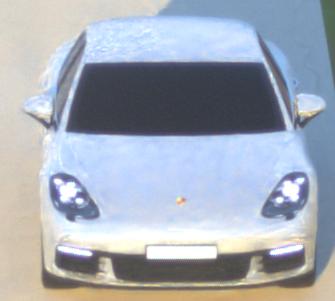
Make: Porsche
Model: Panamera
Detailed model: Panamera (971)
Model produced from: 2016/11
Model produced until: 2018/08
Doors: 5
Color: white
Road condition: dry road
Daytime: sunrise or sunset
Contrast: medium contrast